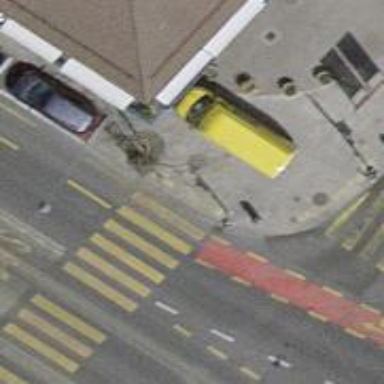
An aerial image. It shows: Crossing equipped with traffic signals. It is zebra crossing.